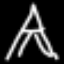
Label: The Eiffel Tower